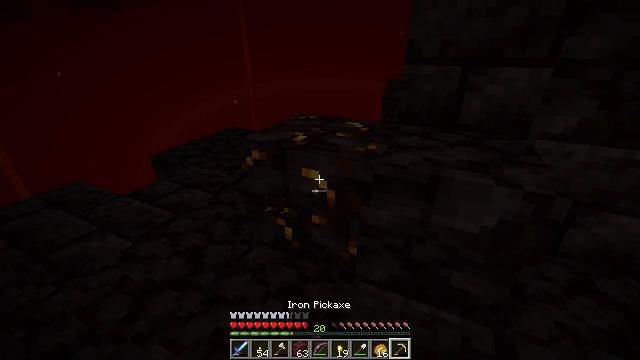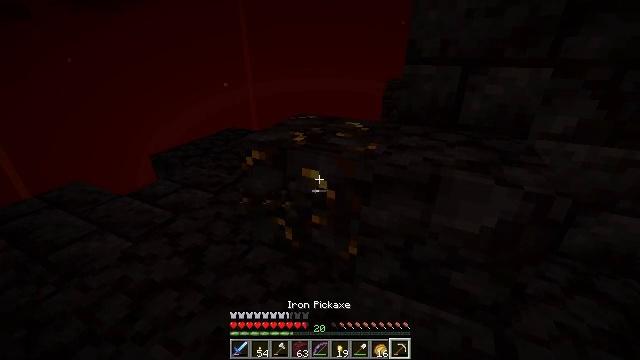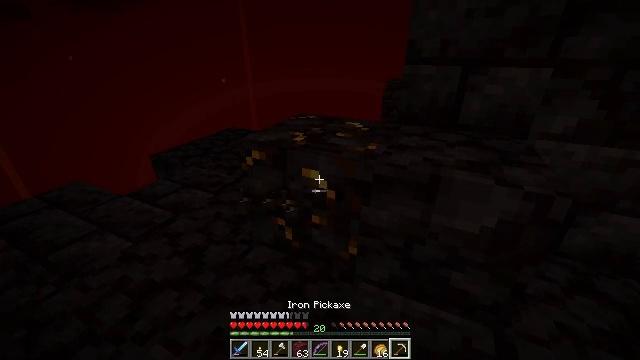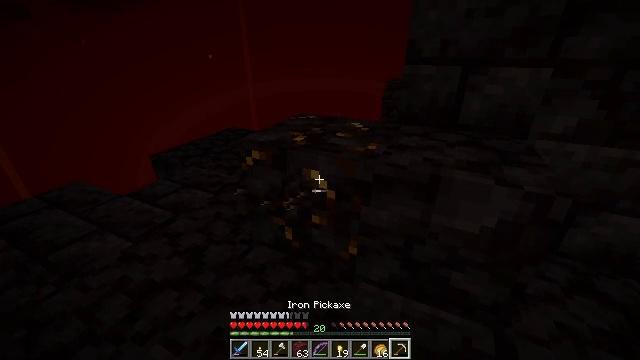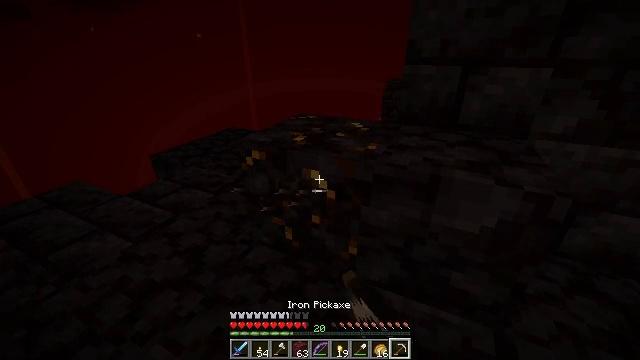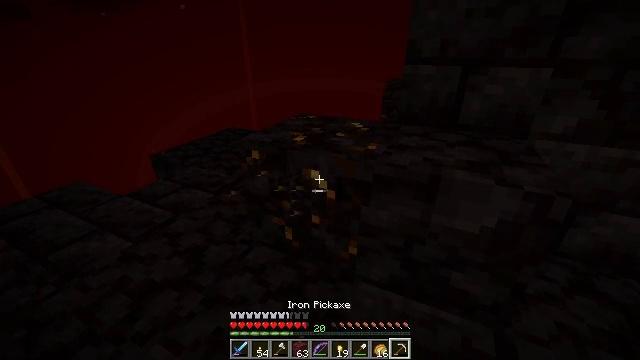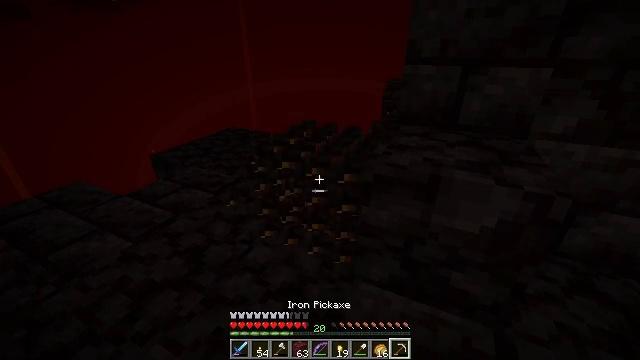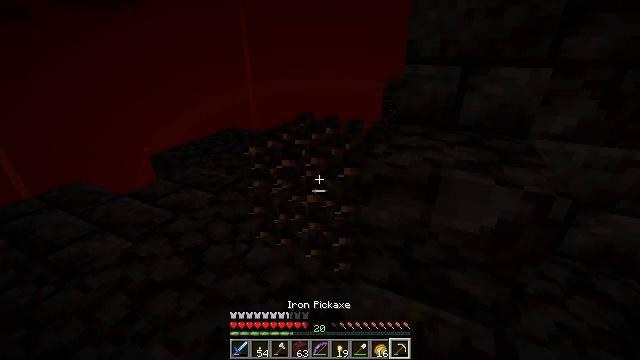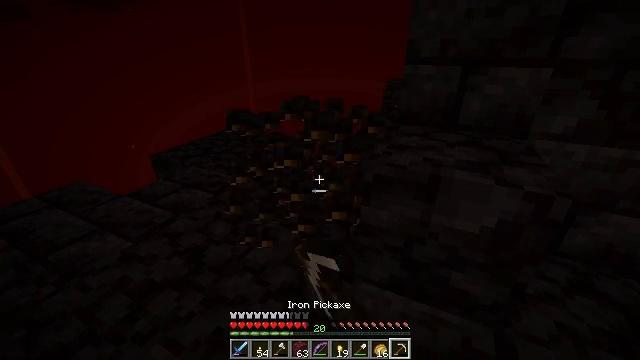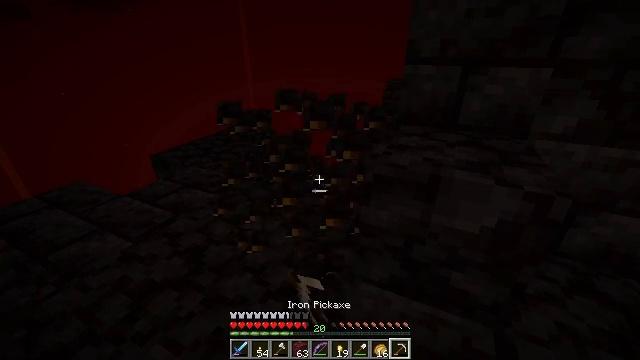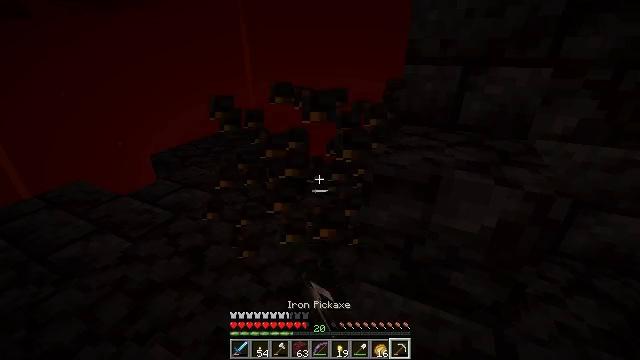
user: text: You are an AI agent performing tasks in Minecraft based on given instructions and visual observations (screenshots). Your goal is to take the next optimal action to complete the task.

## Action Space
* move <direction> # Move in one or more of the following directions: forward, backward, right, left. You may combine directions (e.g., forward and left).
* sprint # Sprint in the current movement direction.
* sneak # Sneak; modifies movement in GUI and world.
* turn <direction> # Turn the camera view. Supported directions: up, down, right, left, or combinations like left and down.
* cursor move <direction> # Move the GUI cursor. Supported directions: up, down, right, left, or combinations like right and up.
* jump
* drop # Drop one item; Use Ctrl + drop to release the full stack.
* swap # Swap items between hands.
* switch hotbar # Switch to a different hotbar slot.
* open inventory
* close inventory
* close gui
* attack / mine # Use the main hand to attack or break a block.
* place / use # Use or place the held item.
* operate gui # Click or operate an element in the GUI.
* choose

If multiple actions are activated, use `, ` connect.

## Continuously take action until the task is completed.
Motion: motion action
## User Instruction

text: Attack the gilded blackstone block.
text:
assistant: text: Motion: attack / mine
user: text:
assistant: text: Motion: attack / mine
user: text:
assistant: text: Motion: attack / mine
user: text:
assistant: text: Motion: attack / mine
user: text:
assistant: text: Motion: attack / mine
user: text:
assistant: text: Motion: attack / mine
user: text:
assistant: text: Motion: attack / mine
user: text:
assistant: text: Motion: attack / mine
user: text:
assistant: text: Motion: attack / mine
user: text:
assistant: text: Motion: attack / mine
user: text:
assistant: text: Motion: attack / mine